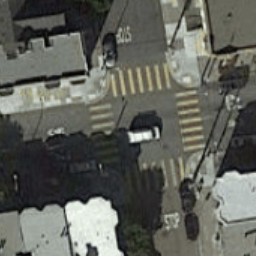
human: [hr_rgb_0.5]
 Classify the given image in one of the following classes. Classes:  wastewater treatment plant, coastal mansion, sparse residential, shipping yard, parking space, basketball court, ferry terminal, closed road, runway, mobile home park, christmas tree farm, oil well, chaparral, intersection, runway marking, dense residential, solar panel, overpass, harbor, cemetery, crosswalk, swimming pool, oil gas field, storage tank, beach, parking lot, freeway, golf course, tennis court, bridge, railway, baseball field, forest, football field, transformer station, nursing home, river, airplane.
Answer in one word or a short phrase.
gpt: crosswalk